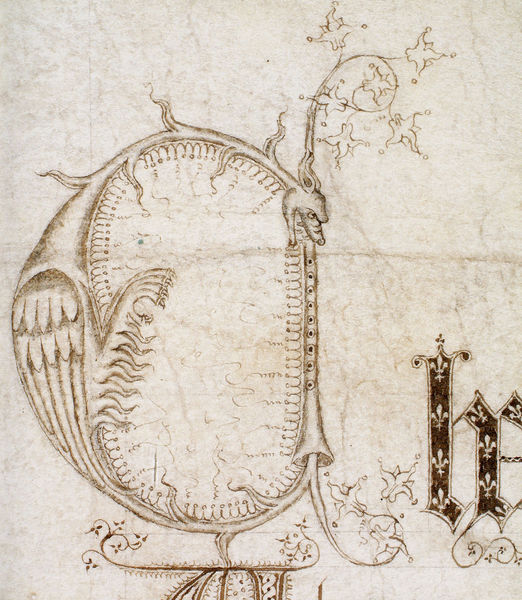
Titel: Karl V. hält die Konditionen der Vormundschaft seiner Kinder und die Regentschaft fest
Institution: Paris, Archives nationales
Schlagwörter: vogel, blumen, ornament, natur, pflanze, detail, dekor, floral, verzierung, schwein, wurzel, form, illustration, buchstabe, buchstaben, initiale, krallen, ranke, flöte, verschlungen, ungeheuer, drachen, letter, drache, klaue, trompete, zoomorph, zierat, schlangenkopf, g, a, c, kaluen, monogramminitiale, figurinitiale